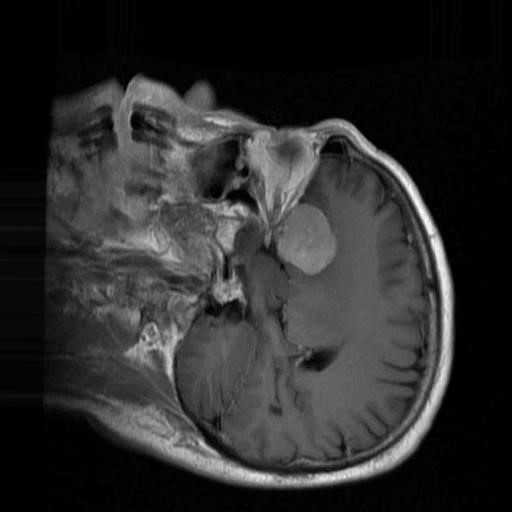
Label: brain_menin